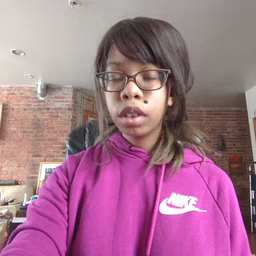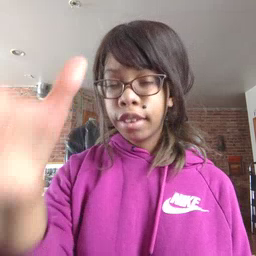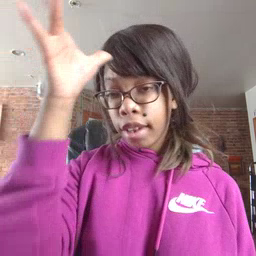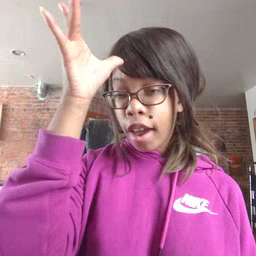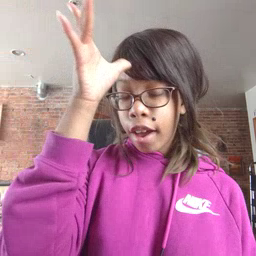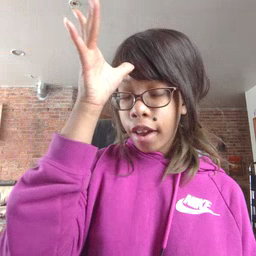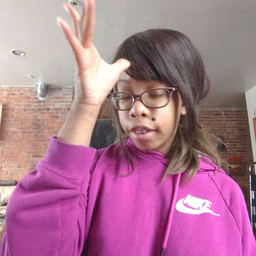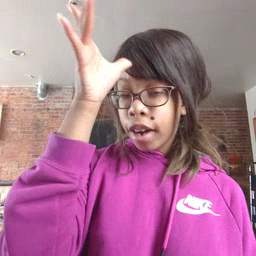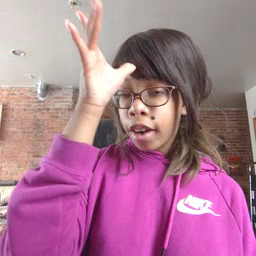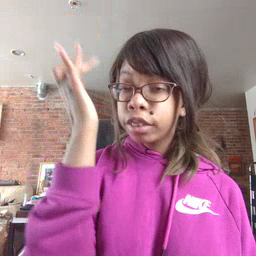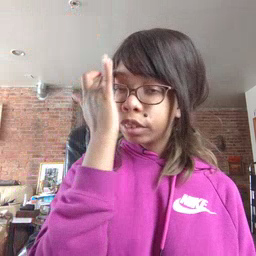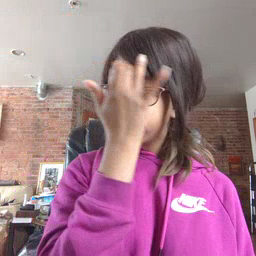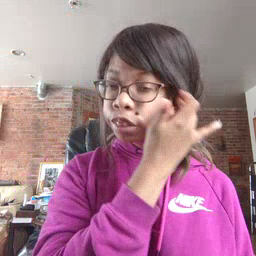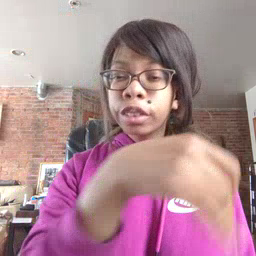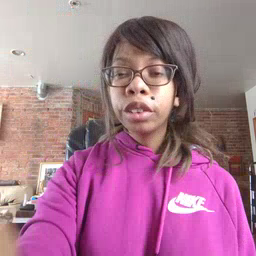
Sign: dad